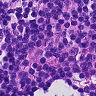
Metastatic tissue present: no